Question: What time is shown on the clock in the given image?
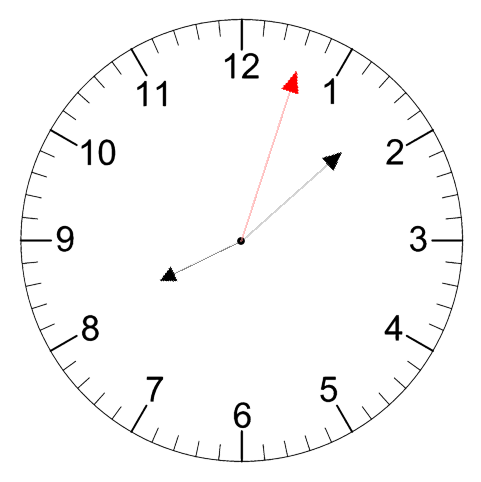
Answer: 08:08:03